Question: My has a few folders which relate to older iOS versions (please refer to the screen shot below).
Can I safely delete all folders for iOS versions < 6 ?
In the user folder are also the folders 'Media.previousInstall' and 'Library.previousInstall'. Can the '*.previousInstall' folders be safely deleted too?

Thank you!
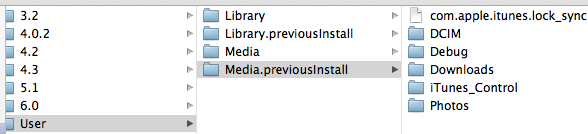
Answer: I'm no expert on this topic, but deleting these two folders didn't seem to have any impact on my iOS Simulator (with Xcode 4.5.1 under OS X 10.8.2).
However, both folders combined were only 22MB on my disk, so you don't really gain that much by deleting them. ;)